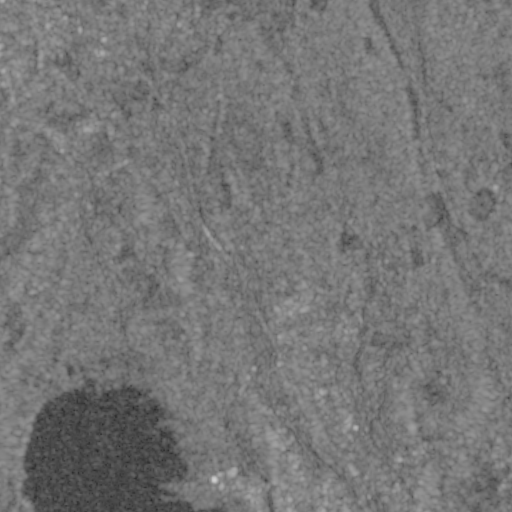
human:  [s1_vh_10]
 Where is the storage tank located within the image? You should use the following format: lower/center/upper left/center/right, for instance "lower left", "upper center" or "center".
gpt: The storage tank is located in the center of the image.
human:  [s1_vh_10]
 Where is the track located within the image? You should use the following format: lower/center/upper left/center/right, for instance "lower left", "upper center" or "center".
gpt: The track is located in the upper center of the image.
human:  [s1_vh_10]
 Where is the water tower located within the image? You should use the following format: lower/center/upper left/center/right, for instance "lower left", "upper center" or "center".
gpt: The water tower is located in the upper left of the image.
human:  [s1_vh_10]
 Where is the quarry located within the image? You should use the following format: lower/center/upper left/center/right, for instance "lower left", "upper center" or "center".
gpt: There is no quarry in the image.

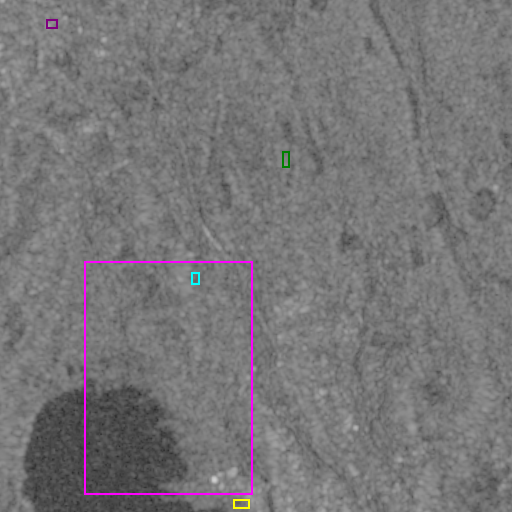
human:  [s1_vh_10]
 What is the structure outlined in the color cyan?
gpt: The structure outlined in cyan is a crop field.
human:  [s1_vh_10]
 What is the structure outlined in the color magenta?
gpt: The structure outlined in magenta is a park.
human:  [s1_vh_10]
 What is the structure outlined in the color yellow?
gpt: The structure outlined in yellow is a parking lot.
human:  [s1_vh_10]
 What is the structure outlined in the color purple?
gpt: The structure outlined in purple is a power substation.
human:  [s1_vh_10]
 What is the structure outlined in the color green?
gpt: The structure outlined in green is a track.
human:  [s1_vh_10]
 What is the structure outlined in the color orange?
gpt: There is no orange outline.